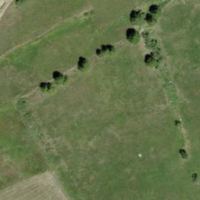
EUNIS habitat code: 26
Species observed at this site:
Pimpinella major
Centaurea scabiosa